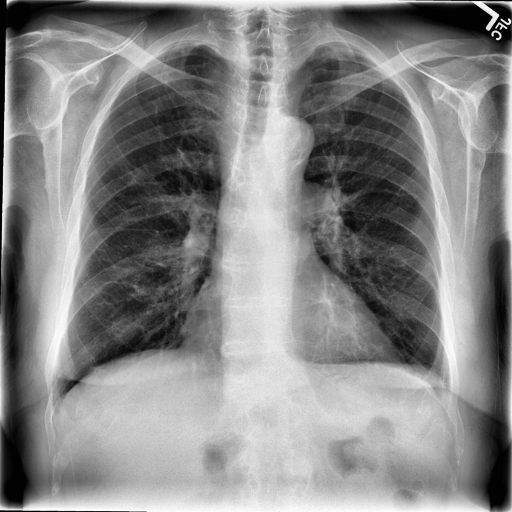
Finding: NORMAL